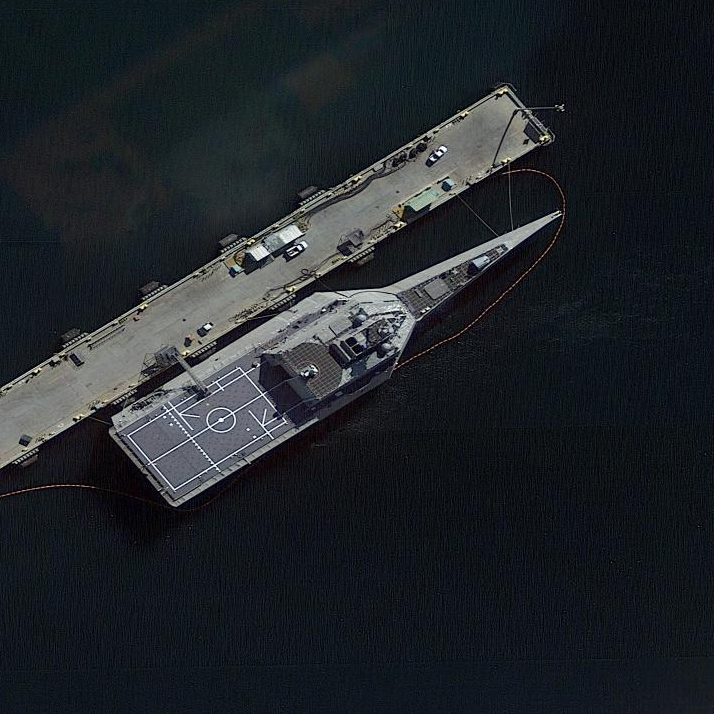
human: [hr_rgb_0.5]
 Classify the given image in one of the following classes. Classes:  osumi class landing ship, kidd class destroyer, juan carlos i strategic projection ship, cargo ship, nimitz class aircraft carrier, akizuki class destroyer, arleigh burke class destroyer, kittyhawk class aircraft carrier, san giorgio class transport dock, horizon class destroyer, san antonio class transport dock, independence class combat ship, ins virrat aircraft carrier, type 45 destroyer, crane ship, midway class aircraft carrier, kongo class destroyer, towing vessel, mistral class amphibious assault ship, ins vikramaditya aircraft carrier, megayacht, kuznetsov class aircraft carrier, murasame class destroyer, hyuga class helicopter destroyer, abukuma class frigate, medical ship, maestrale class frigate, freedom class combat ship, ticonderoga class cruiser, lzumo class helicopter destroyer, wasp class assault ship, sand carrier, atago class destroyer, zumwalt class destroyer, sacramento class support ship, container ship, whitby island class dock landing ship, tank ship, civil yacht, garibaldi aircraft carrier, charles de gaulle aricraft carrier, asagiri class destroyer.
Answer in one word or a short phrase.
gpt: Independence class combat ship